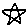
Label: star